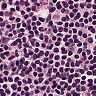
Metastatic tissue present: no